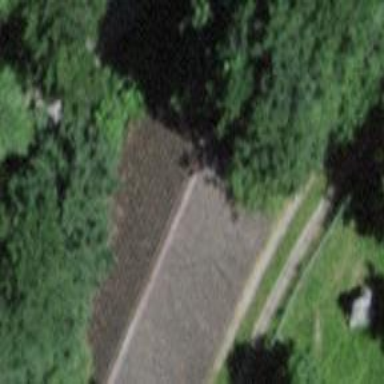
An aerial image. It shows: Barn.